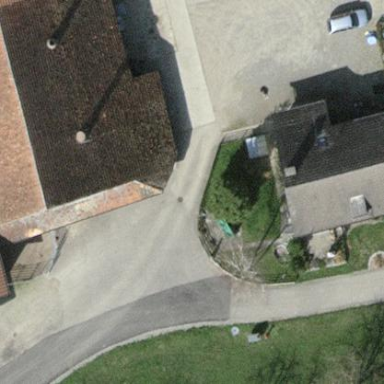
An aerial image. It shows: Gabled building.